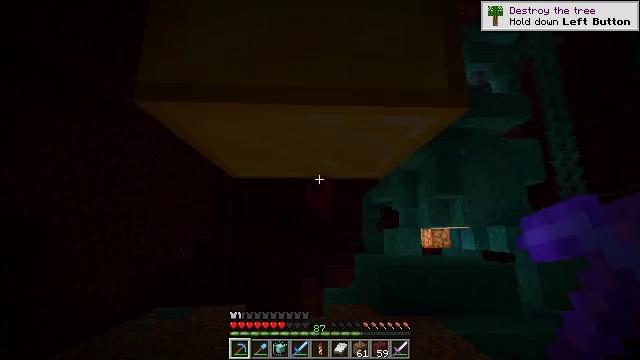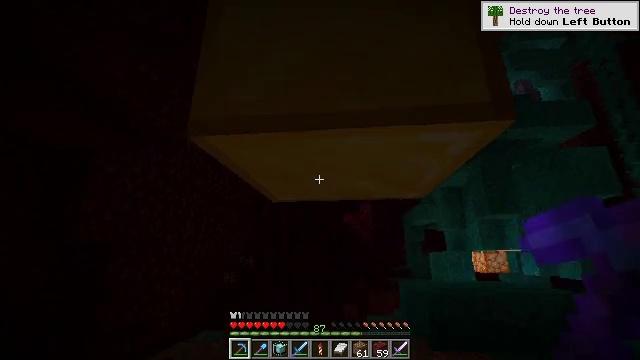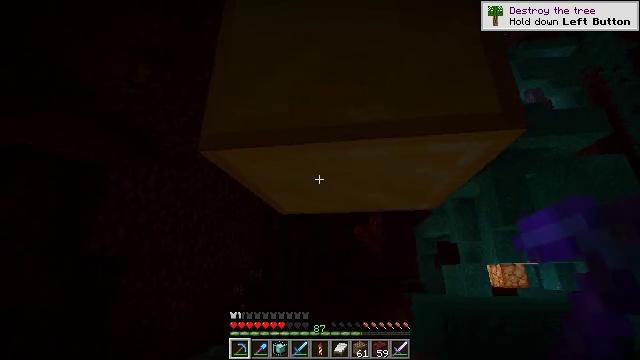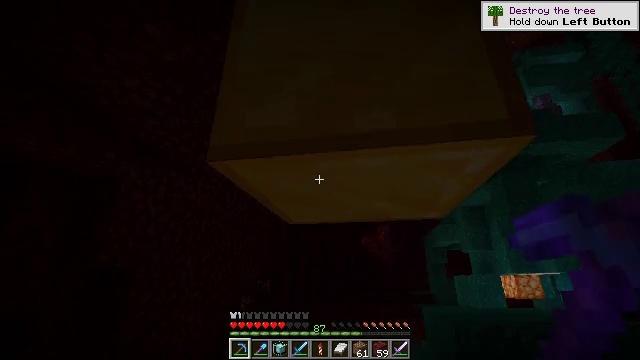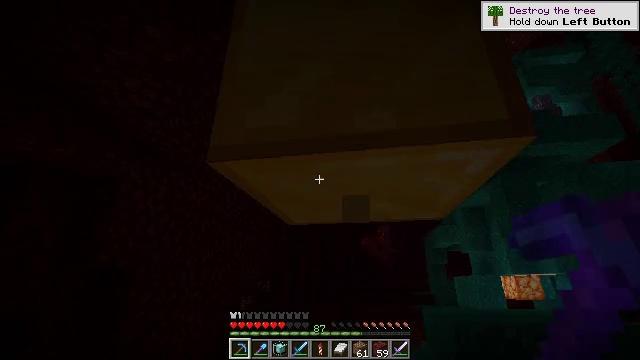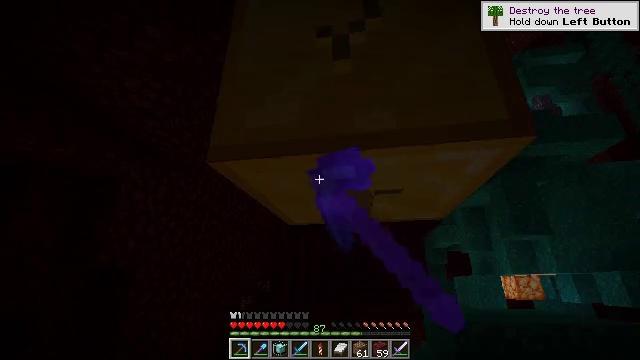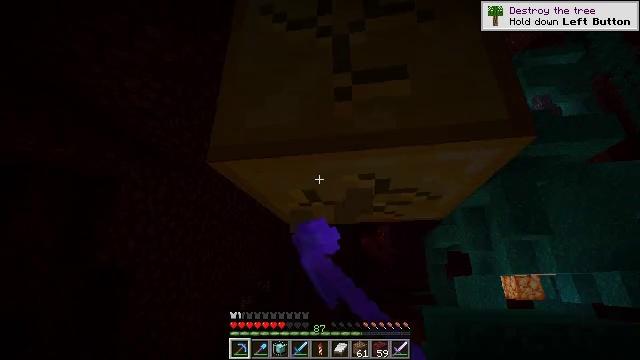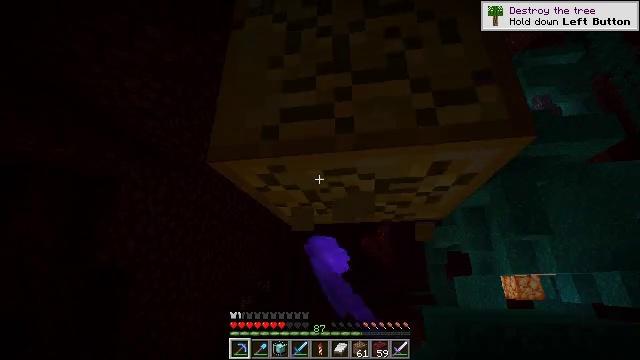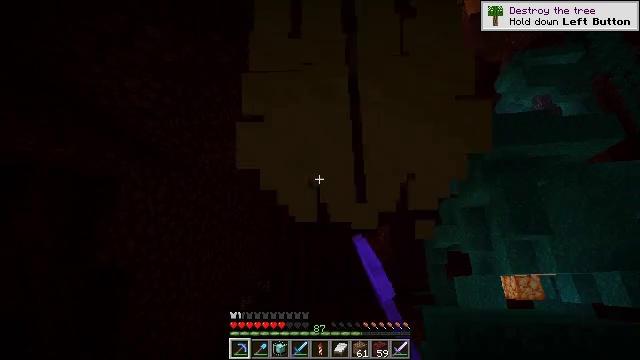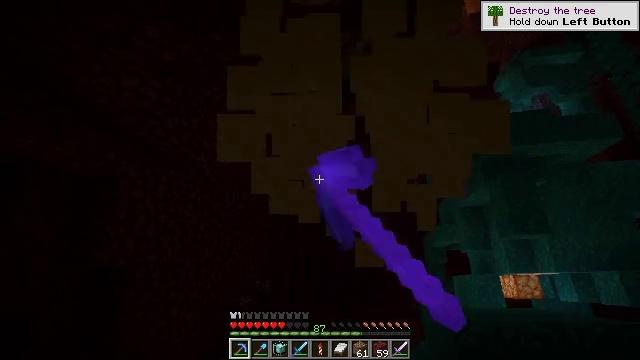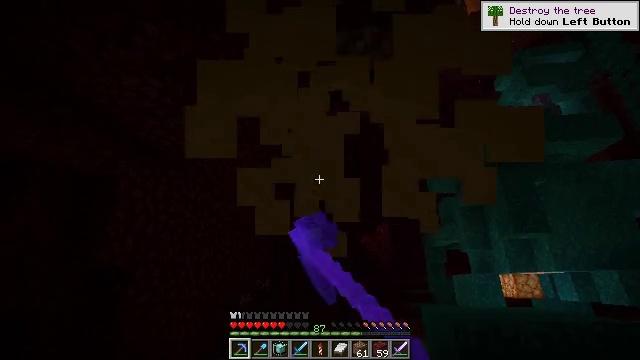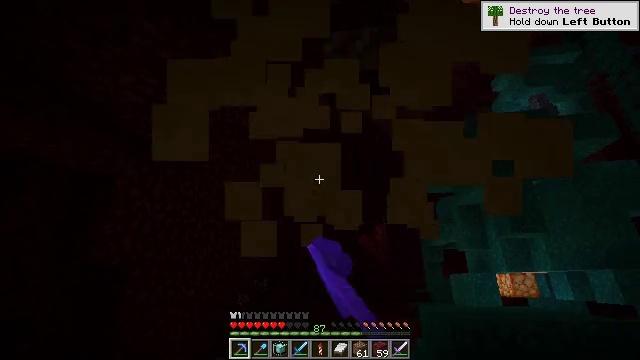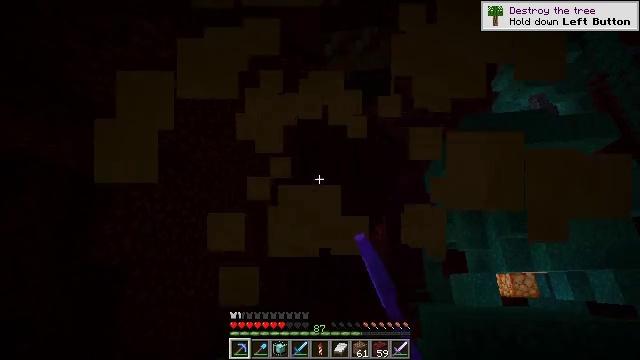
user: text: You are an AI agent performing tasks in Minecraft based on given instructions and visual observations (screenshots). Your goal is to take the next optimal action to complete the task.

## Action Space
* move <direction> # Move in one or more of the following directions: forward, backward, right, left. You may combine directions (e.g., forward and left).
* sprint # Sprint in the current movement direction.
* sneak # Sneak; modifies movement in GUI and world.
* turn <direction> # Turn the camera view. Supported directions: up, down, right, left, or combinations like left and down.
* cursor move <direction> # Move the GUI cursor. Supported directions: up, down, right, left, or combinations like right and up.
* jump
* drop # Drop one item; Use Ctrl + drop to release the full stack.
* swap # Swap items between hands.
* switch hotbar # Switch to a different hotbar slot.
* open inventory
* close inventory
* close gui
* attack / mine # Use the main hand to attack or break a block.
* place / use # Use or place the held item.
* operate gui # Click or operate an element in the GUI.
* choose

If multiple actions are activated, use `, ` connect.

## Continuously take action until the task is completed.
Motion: motion action
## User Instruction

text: Break the gold block to collect it.
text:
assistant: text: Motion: turn left and up
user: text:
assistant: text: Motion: turn left and up
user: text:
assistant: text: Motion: turn left and up
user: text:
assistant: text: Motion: attack / mine
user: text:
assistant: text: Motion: attack / mine
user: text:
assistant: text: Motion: attack / mine
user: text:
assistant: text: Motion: attack / mine
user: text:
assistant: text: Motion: attack / mine
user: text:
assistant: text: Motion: attack / mine
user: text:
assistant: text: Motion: attack / mine
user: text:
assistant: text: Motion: attack / mine
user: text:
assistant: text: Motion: attack / mine
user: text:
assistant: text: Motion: attack / mine